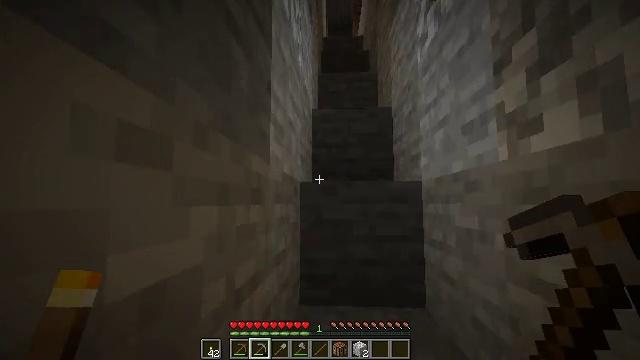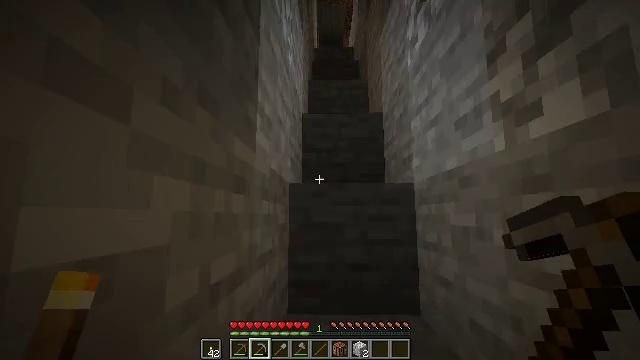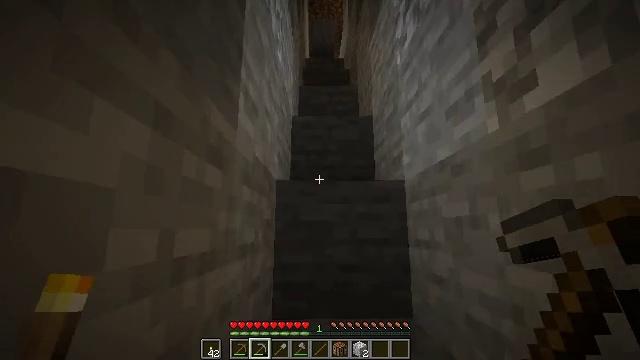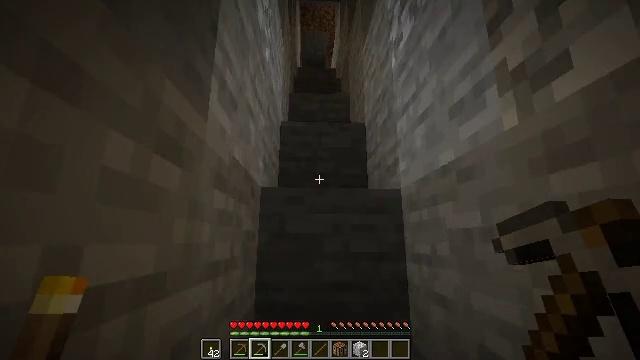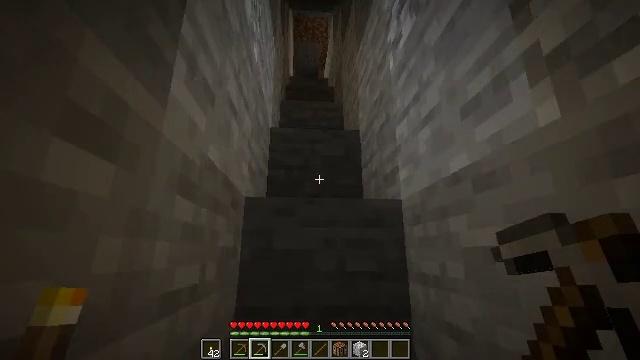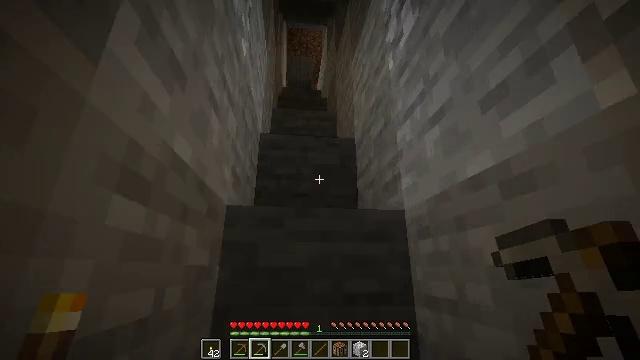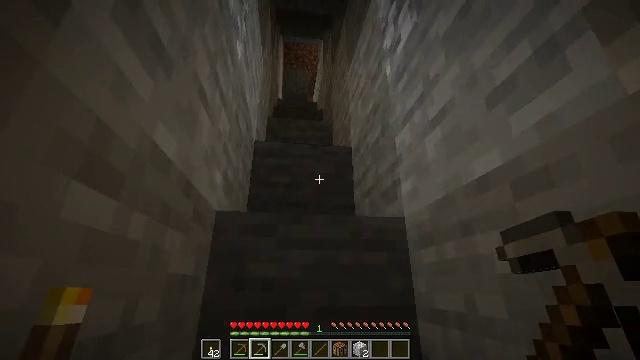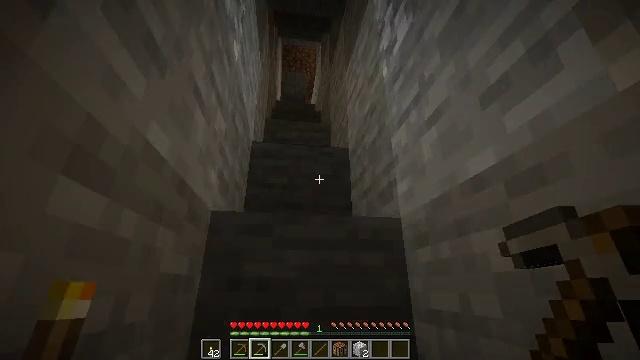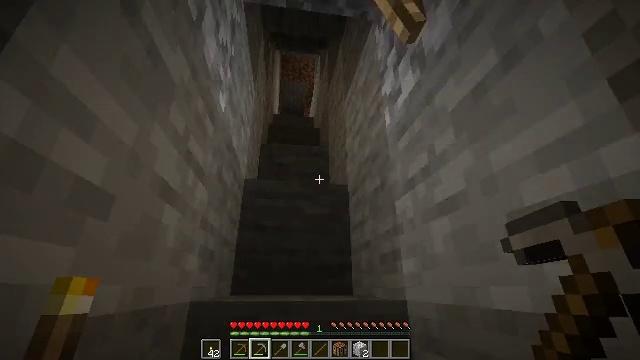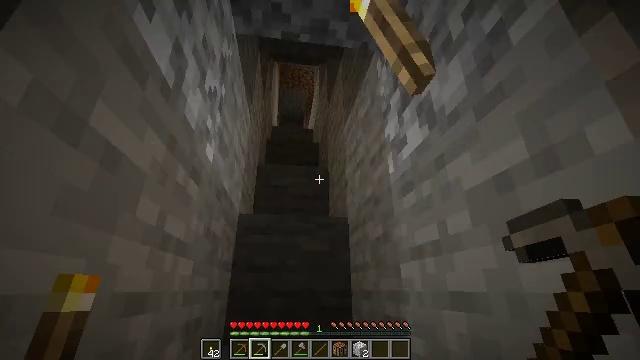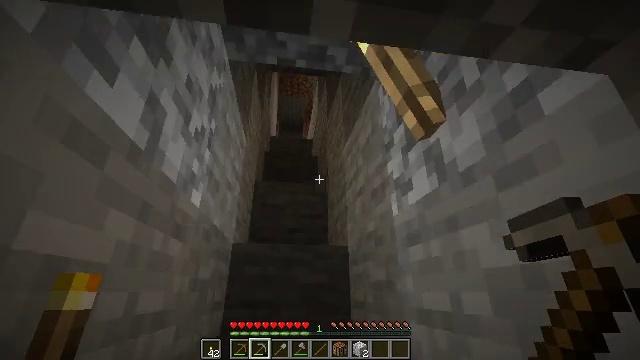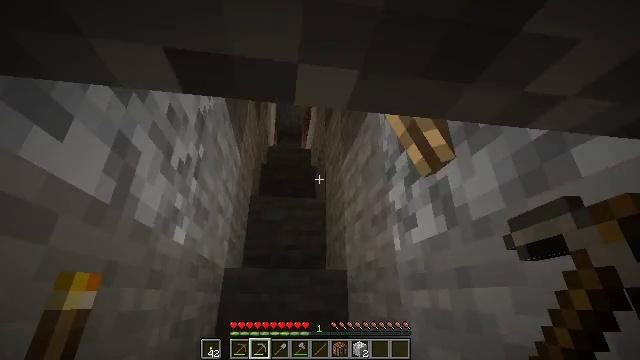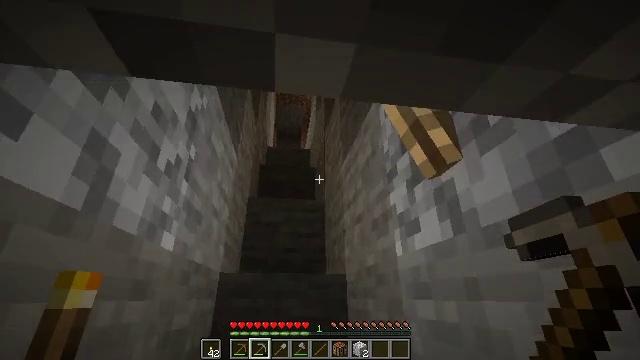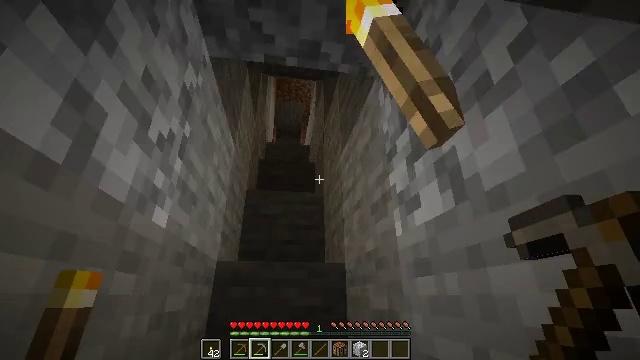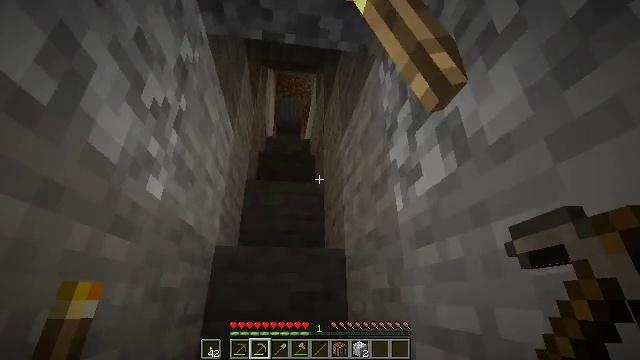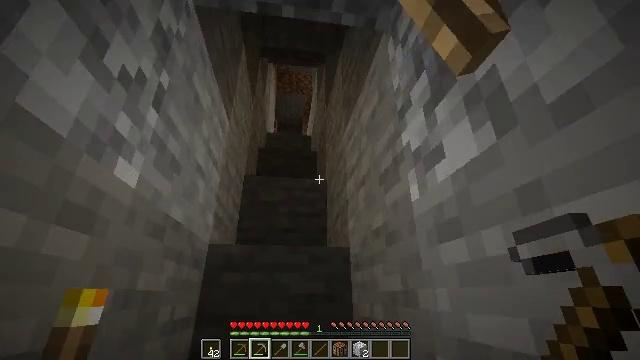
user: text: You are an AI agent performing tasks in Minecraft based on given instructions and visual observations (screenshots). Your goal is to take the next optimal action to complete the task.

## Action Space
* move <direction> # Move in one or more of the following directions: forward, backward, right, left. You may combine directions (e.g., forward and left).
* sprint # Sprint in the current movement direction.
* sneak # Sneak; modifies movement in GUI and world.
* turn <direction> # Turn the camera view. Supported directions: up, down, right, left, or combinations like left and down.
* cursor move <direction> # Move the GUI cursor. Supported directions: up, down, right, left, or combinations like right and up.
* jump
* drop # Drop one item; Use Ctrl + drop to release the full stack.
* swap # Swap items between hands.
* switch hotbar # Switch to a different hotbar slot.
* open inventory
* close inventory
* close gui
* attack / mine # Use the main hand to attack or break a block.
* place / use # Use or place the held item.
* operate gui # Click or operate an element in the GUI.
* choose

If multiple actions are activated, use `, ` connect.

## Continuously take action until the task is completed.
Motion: motion action
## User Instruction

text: Gather stone by using a pickaxe.
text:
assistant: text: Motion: move forward, turn right and up
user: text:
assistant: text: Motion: move forward, turn right and up
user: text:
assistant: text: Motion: move forward, turn right and up
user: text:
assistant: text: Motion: move forward, turn right and up
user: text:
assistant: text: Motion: move forward, turn right and up
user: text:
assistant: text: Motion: move forward, turn right and up
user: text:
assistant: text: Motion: move forward, jump
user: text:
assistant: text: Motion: move forward, jump
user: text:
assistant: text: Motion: move forward, jump
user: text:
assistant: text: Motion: move forward, jump
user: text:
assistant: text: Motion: move forward, turn up
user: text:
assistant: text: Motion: move forward
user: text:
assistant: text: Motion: move forward
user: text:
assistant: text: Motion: move forward
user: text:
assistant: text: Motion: move forward
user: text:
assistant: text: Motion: move forward, turn left
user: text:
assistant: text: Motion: move forward, turn left
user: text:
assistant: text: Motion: move forward, turn left
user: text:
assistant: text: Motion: move forward, jump
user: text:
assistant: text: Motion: move forward, jump
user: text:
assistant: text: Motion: move forward, jump
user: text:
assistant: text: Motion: move forward, jump
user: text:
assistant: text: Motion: move forward, jump
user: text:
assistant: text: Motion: move forward
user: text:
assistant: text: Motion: move forward
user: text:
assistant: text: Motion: move forward
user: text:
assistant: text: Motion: move forward
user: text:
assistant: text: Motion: move forward
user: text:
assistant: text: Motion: move forward
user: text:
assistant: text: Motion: move forward